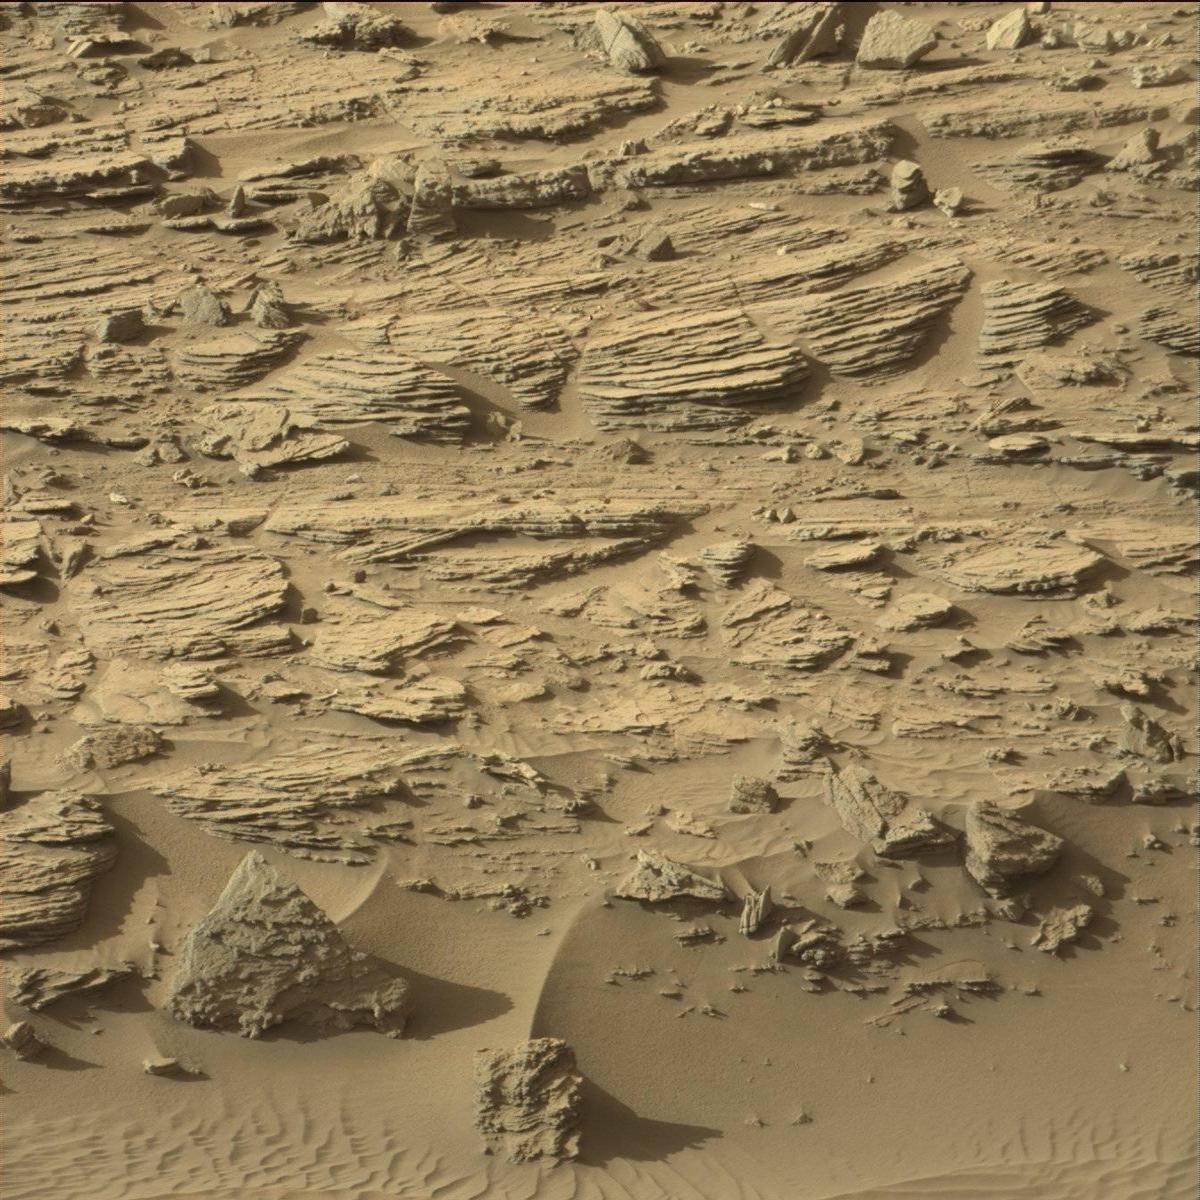
Terrain classes present: Bedrock, Sand / Soil